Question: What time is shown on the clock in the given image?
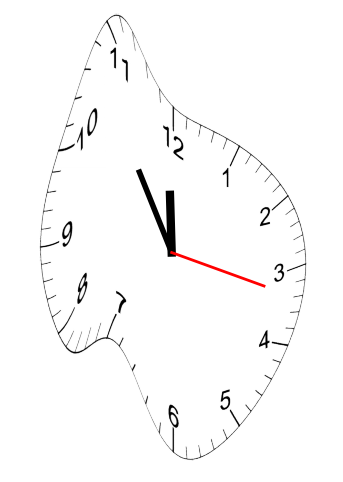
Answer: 11:54:17